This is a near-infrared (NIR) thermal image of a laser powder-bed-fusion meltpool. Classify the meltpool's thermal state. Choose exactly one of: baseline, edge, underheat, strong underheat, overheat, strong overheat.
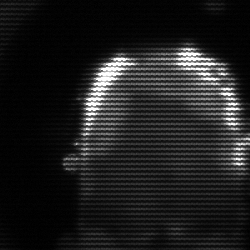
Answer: baseline